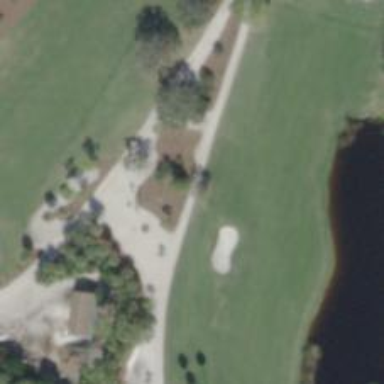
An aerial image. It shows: Pathway for golfing.